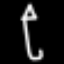
Label: pencil